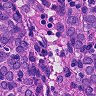
Metastatic tissue present: yes